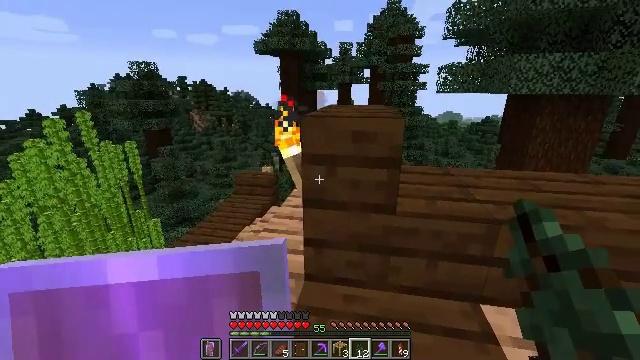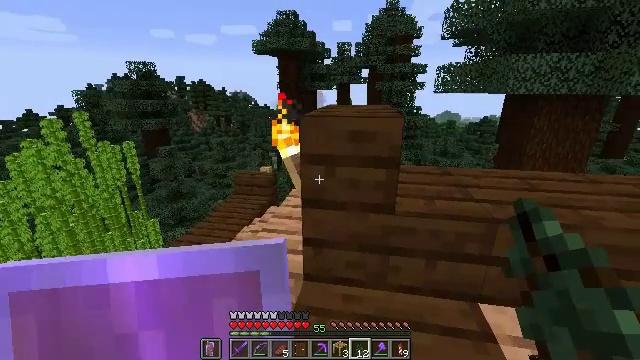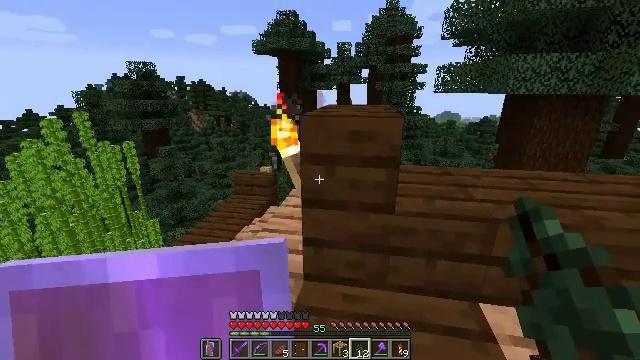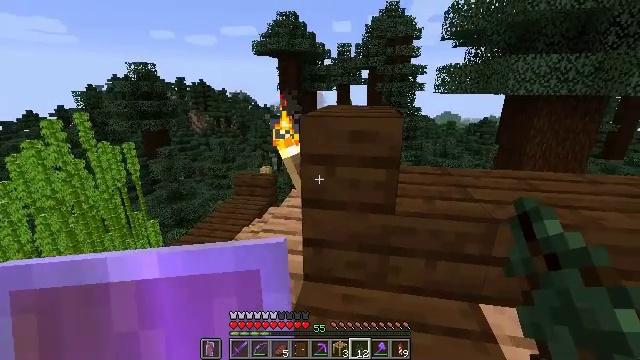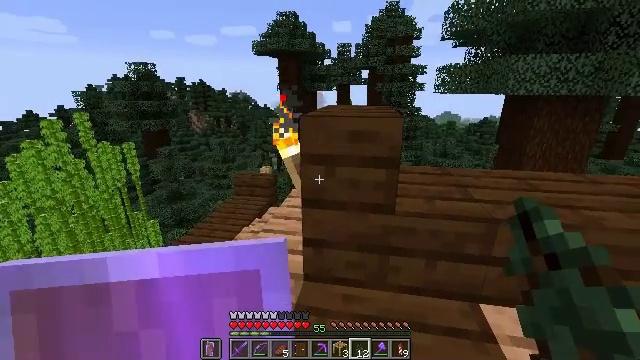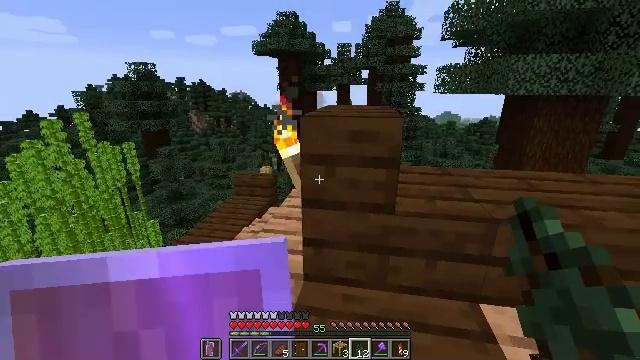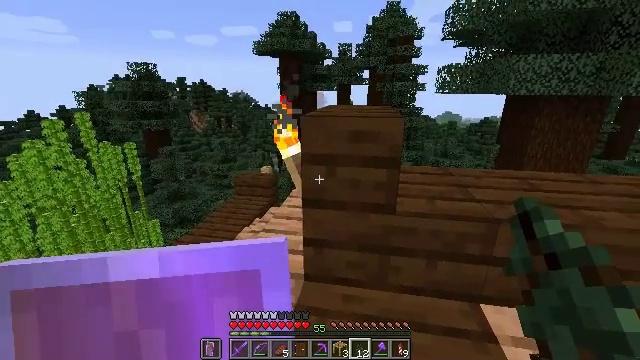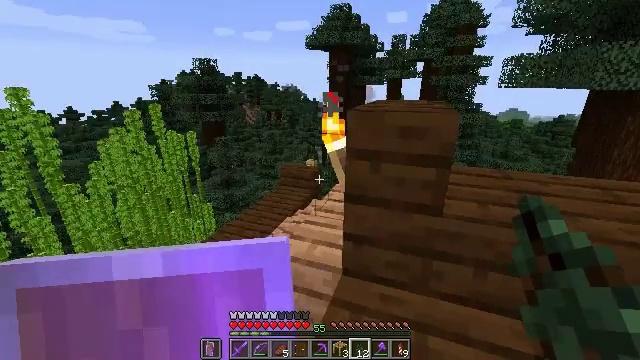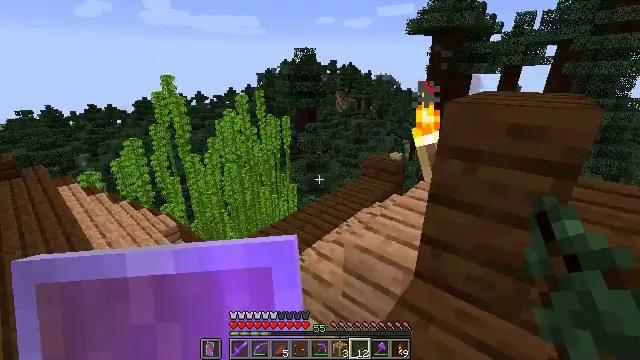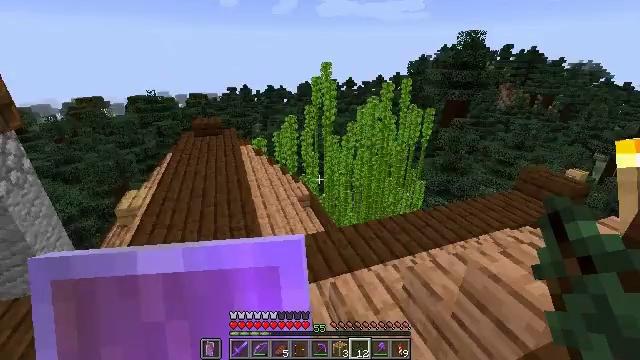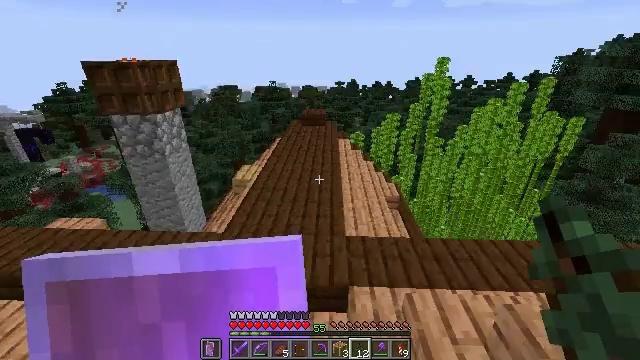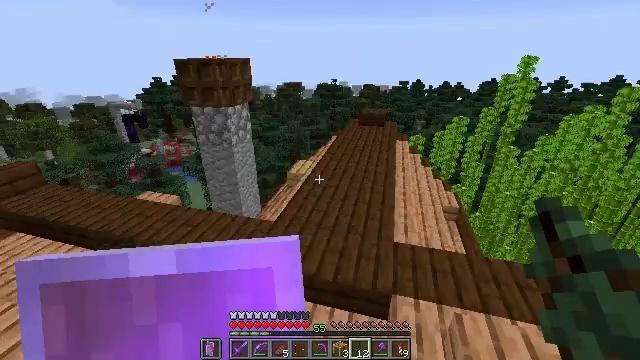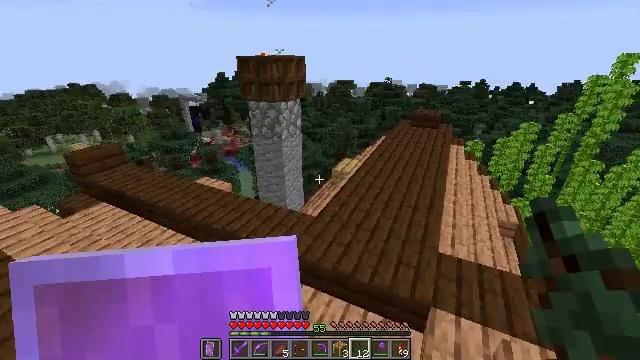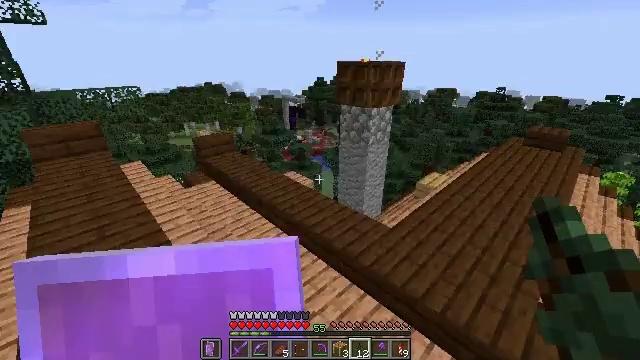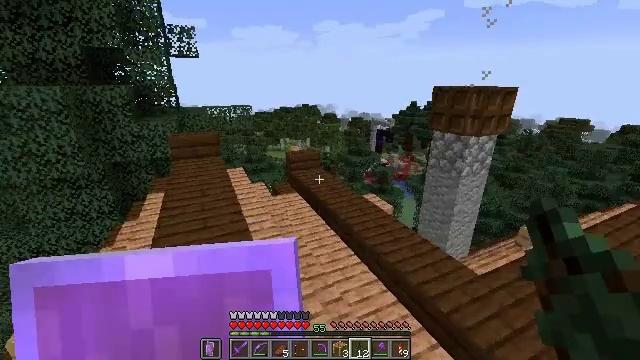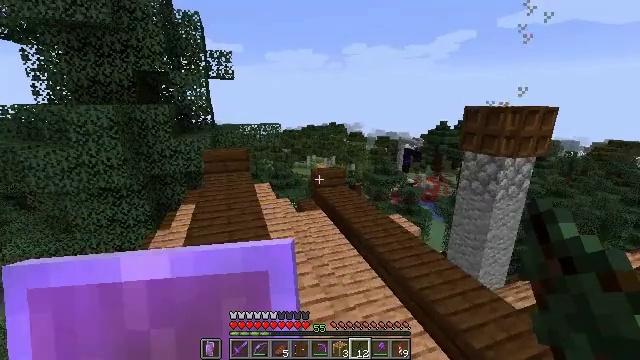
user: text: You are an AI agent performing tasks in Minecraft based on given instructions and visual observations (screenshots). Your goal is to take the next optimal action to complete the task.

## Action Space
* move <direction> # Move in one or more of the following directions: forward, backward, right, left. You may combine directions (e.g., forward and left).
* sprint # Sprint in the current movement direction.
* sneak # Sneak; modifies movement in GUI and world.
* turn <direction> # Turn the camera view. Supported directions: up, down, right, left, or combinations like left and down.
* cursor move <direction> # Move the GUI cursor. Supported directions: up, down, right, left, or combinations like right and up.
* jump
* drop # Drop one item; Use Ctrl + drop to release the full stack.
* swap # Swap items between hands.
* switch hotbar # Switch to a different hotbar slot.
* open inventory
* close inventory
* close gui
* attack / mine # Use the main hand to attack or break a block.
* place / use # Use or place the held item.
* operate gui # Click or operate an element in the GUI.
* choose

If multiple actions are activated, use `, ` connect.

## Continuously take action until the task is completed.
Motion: motion action
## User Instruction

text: Gather items from the brown shulker box by mining it.
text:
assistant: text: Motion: no_op
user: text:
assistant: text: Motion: no_op
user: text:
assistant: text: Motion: no_op
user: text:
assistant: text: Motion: no_op
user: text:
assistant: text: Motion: no_op
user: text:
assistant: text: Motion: no_op
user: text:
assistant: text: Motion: turn left and down
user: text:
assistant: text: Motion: turn left and down
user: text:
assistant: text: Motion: turn left and down
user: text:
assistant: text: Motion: turn left
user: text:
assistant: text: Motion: turn left
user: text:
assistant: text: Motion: turn left
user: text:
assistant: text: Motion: turn left and up
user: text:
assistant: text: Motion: turn left and up
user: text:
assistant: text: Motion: turn left and up
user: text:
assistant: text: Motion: turn left and up
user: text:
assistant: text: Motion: turn right and up
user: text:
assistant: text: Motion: no_op
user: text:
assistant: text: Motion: no_op
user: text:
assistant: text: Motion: no_op
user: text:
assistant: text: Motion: no_op
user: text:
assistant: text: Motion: no_op
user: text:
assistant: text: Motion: no_op
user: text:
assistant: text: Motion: no_op
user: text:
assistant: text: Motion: no_op
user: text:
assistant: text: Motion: no_op
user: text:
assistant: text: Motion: turn up
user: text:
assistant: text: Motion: turn right and up
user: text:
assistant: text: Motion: turn up
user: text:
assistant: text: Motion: no_op